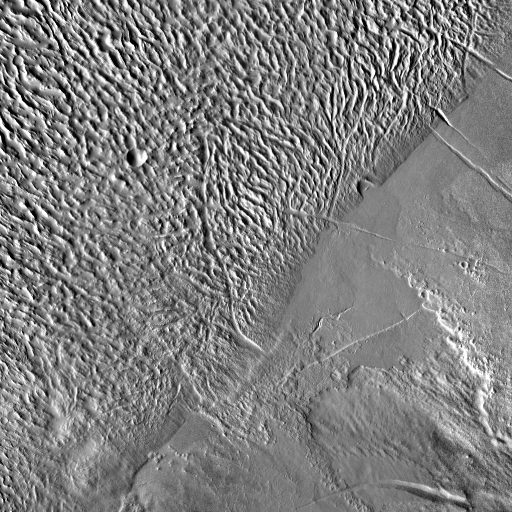
Crater classes present: Background, Other